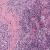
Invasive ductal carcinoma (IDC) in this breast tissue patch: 0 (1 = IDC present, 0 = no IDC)